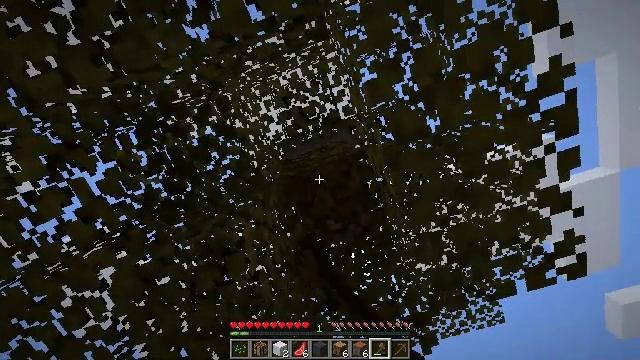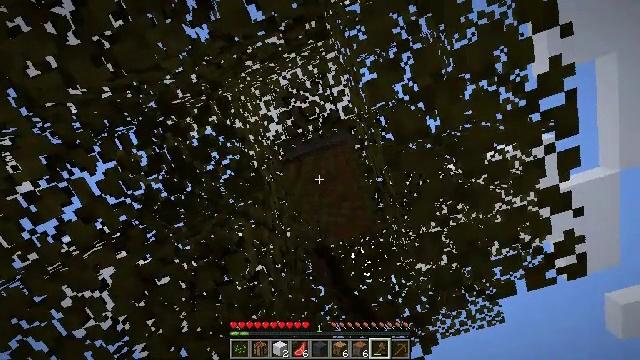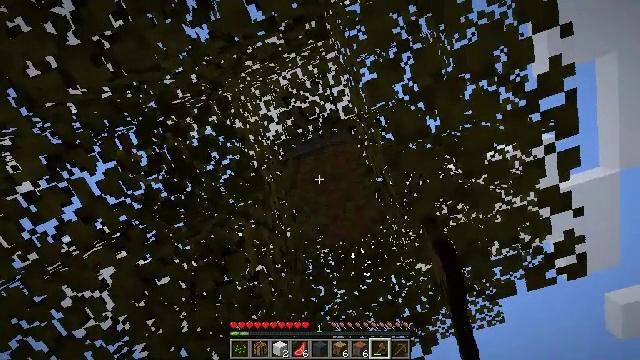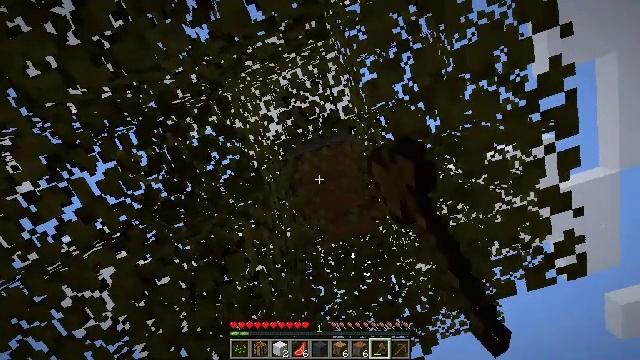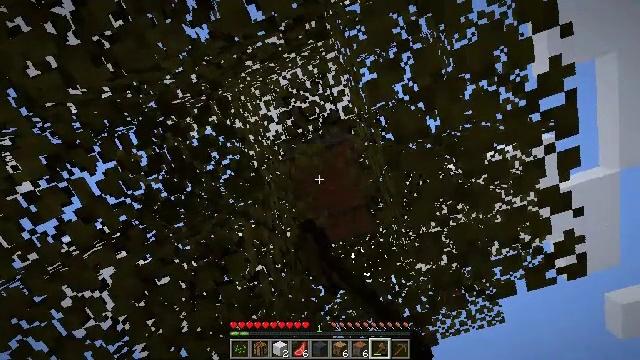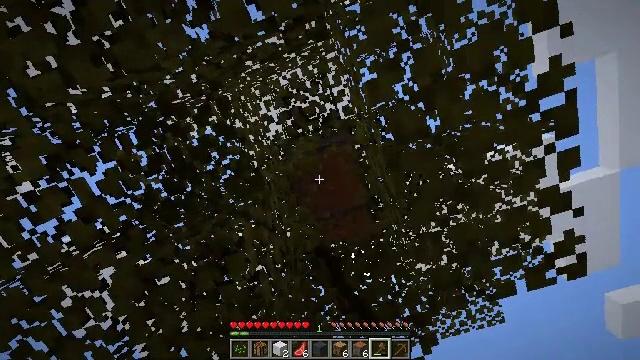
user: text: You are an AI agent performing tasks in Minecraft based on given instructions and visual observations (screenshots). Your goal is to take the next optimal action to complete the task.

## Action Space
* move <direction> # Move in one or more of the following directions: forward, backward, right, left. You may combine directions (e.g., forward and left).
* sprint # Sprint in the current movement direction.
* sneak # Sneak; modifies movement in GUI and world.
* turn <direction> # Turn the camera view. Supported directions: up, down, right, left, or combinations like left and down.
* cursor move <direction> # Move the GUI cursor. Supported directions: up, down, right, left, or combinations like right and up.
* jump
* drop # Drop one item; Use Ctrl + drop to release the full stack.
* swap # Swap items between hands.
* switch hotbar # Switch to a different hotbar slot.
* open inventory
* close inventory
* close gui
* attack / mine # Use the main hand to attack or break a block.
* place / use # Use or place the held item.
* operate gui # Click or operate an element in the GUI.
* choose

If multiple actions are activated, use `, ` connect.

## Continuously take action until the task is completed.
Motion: motion action
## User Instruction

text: Gather acacia leaves by breaking them.
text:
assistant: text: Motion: attack / mine
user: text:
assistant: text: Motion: attack / mine
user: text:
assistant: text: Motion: attack / mine
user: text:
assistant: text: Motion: attack / mine
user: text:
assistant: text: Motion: attack / mine
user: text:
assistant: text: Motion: attack / mine